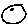
Label: moon